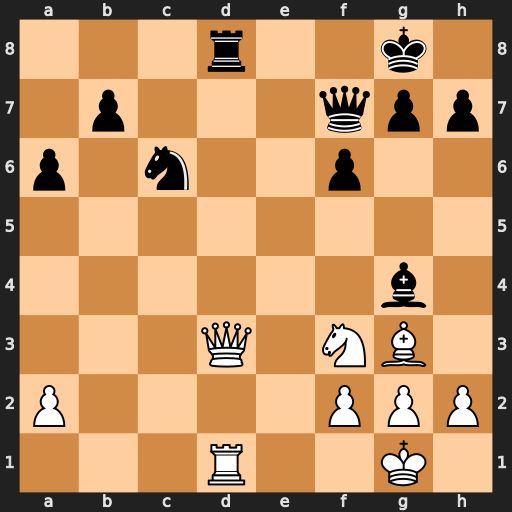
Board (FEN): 3r2k1/1p3qpp/p1n2p2/8/6b1/3Q1NB1/P4PPP/3R2K1
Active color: w
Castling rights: -
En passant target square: -
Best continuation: Qxd8+ Nxd8 Rxd8+